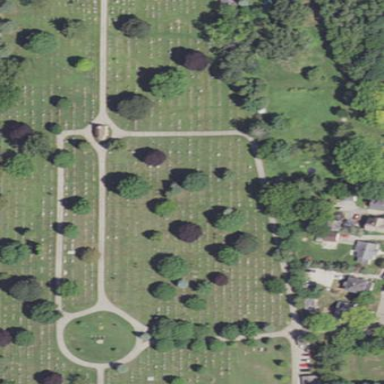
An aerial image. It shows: Cemetery.